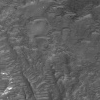
Atmospheric dust classification: not_dusty